The picture encodes a bearing's raw vibration samples as pixel intensities in a 2-D grid. Classify the bearing condition as one of: normal, inner_race, outer_race, ball.
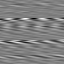
Answer: outer_race